Question: I am using groundwork.css alongwith jquery.mobile-1.4.2.min.css.
The code for tabs is provided below
'''
<div data-role="tabs" id="tabs">
<div data-role="navbar">
<ul>
<li><a href="#tab1" data-ajax="false">Tab1</a></li>
<li><a href="#tab2" data-ajax="false">Tab2</a></li>
</ul>
</div>
<div id="tab1" class="ui-body-d ui-content">
....
</div>
<div id="tab2" class="ui-body-d ui-content">
....
</div>
'''
But there is an extra link symbol which is coming along with the tabs as shown in the image below

How can I remove the link symbol after the anchor text
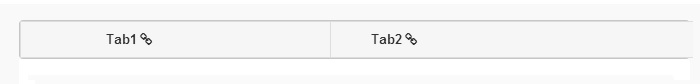
Answer: <URL>, you need to add the class 'noicon' to each anchor element you do not want to display the symbol in, e.g:
'''
<a href="#tab1" class="noicon" data-ajax="false">Tab1</a>
'''
---
The full quote, taken from the link above:
> If you're using the 'SCSS', you can globally disable the automatic
semantic icons in '_settings.scss'If you're doing it on a case-by-case basis or only using the compiled
CSS, you must add the class 'noicon' to each link to be overridden.